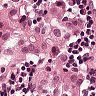
Metastatic tissue present: yes